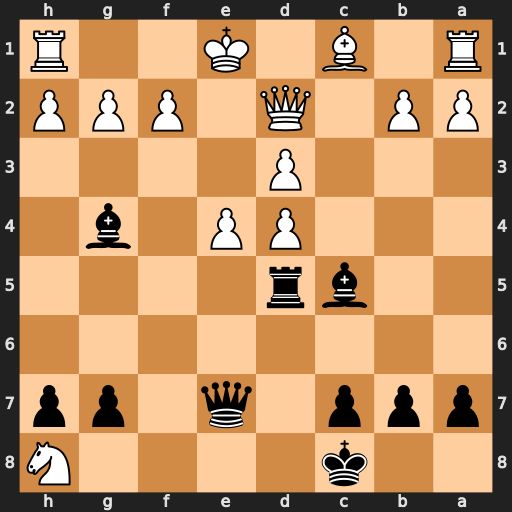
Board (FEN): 2k4N/ppp1q1pp/8/2br4/3PP1b1/3P4/PP1Q1PPP/R1B1K2R
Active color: b
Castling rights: KQ
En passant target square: -
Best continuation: Bb4 O-O Bxd2